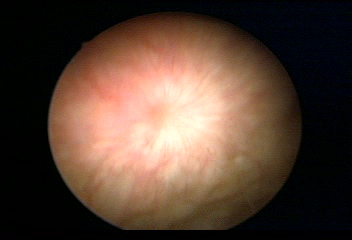
Modality: WLC
Class: Anatomical landmarks
Subclass: ResectionScar
Bladder cancer association: No
Annotated structures: Resection scar